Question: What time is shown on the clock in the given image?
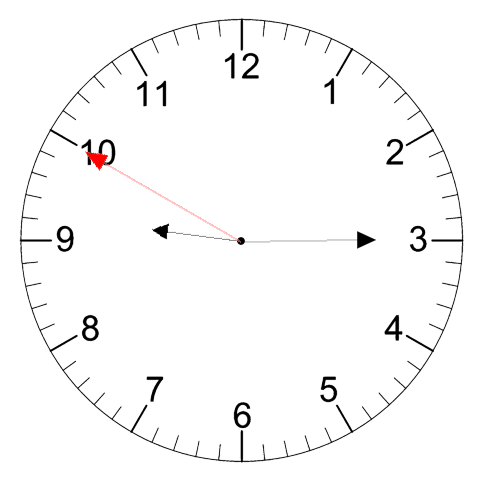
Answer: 09:14:50